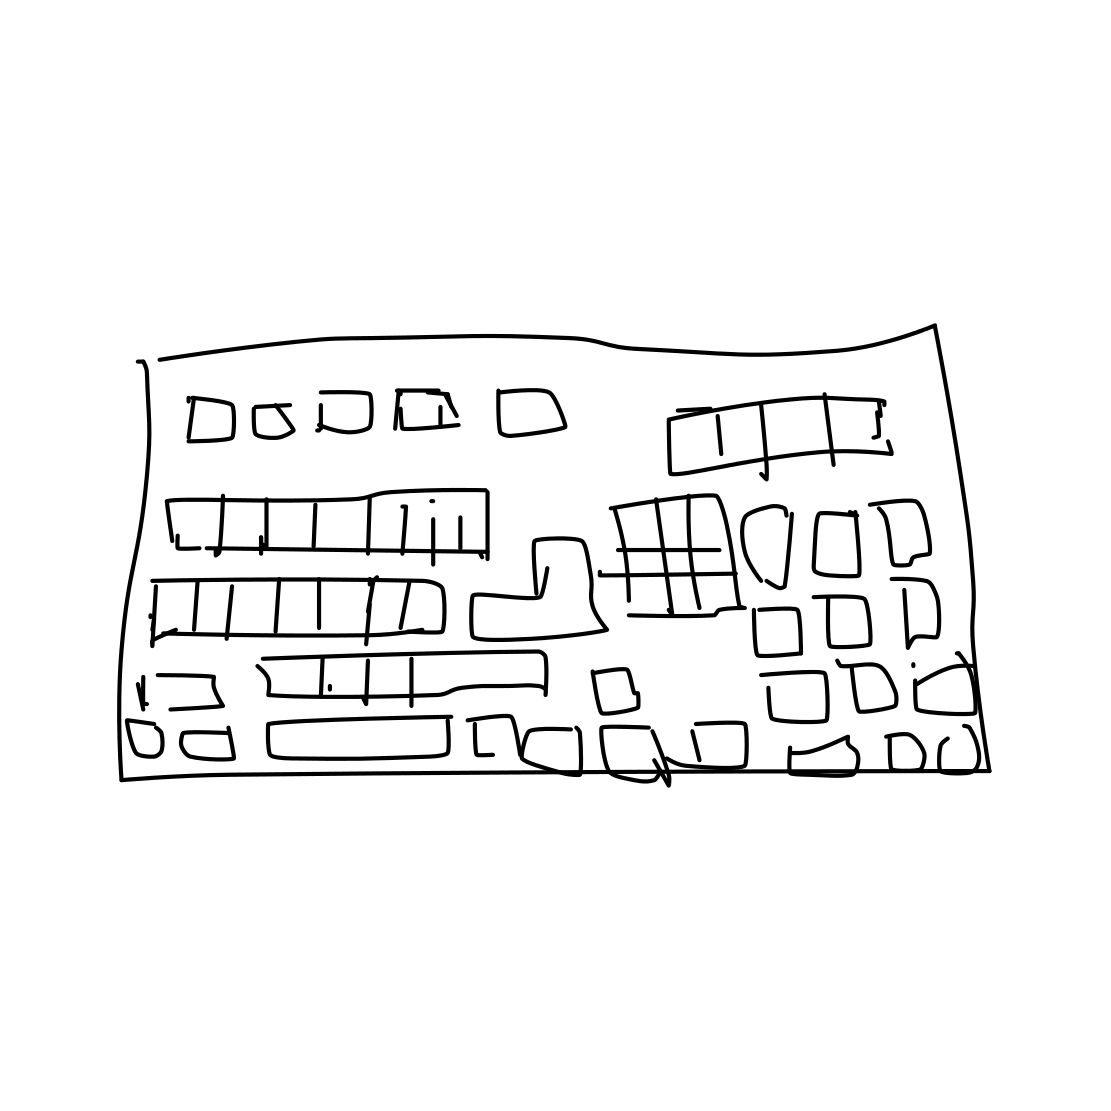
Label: keyboard